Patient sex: M
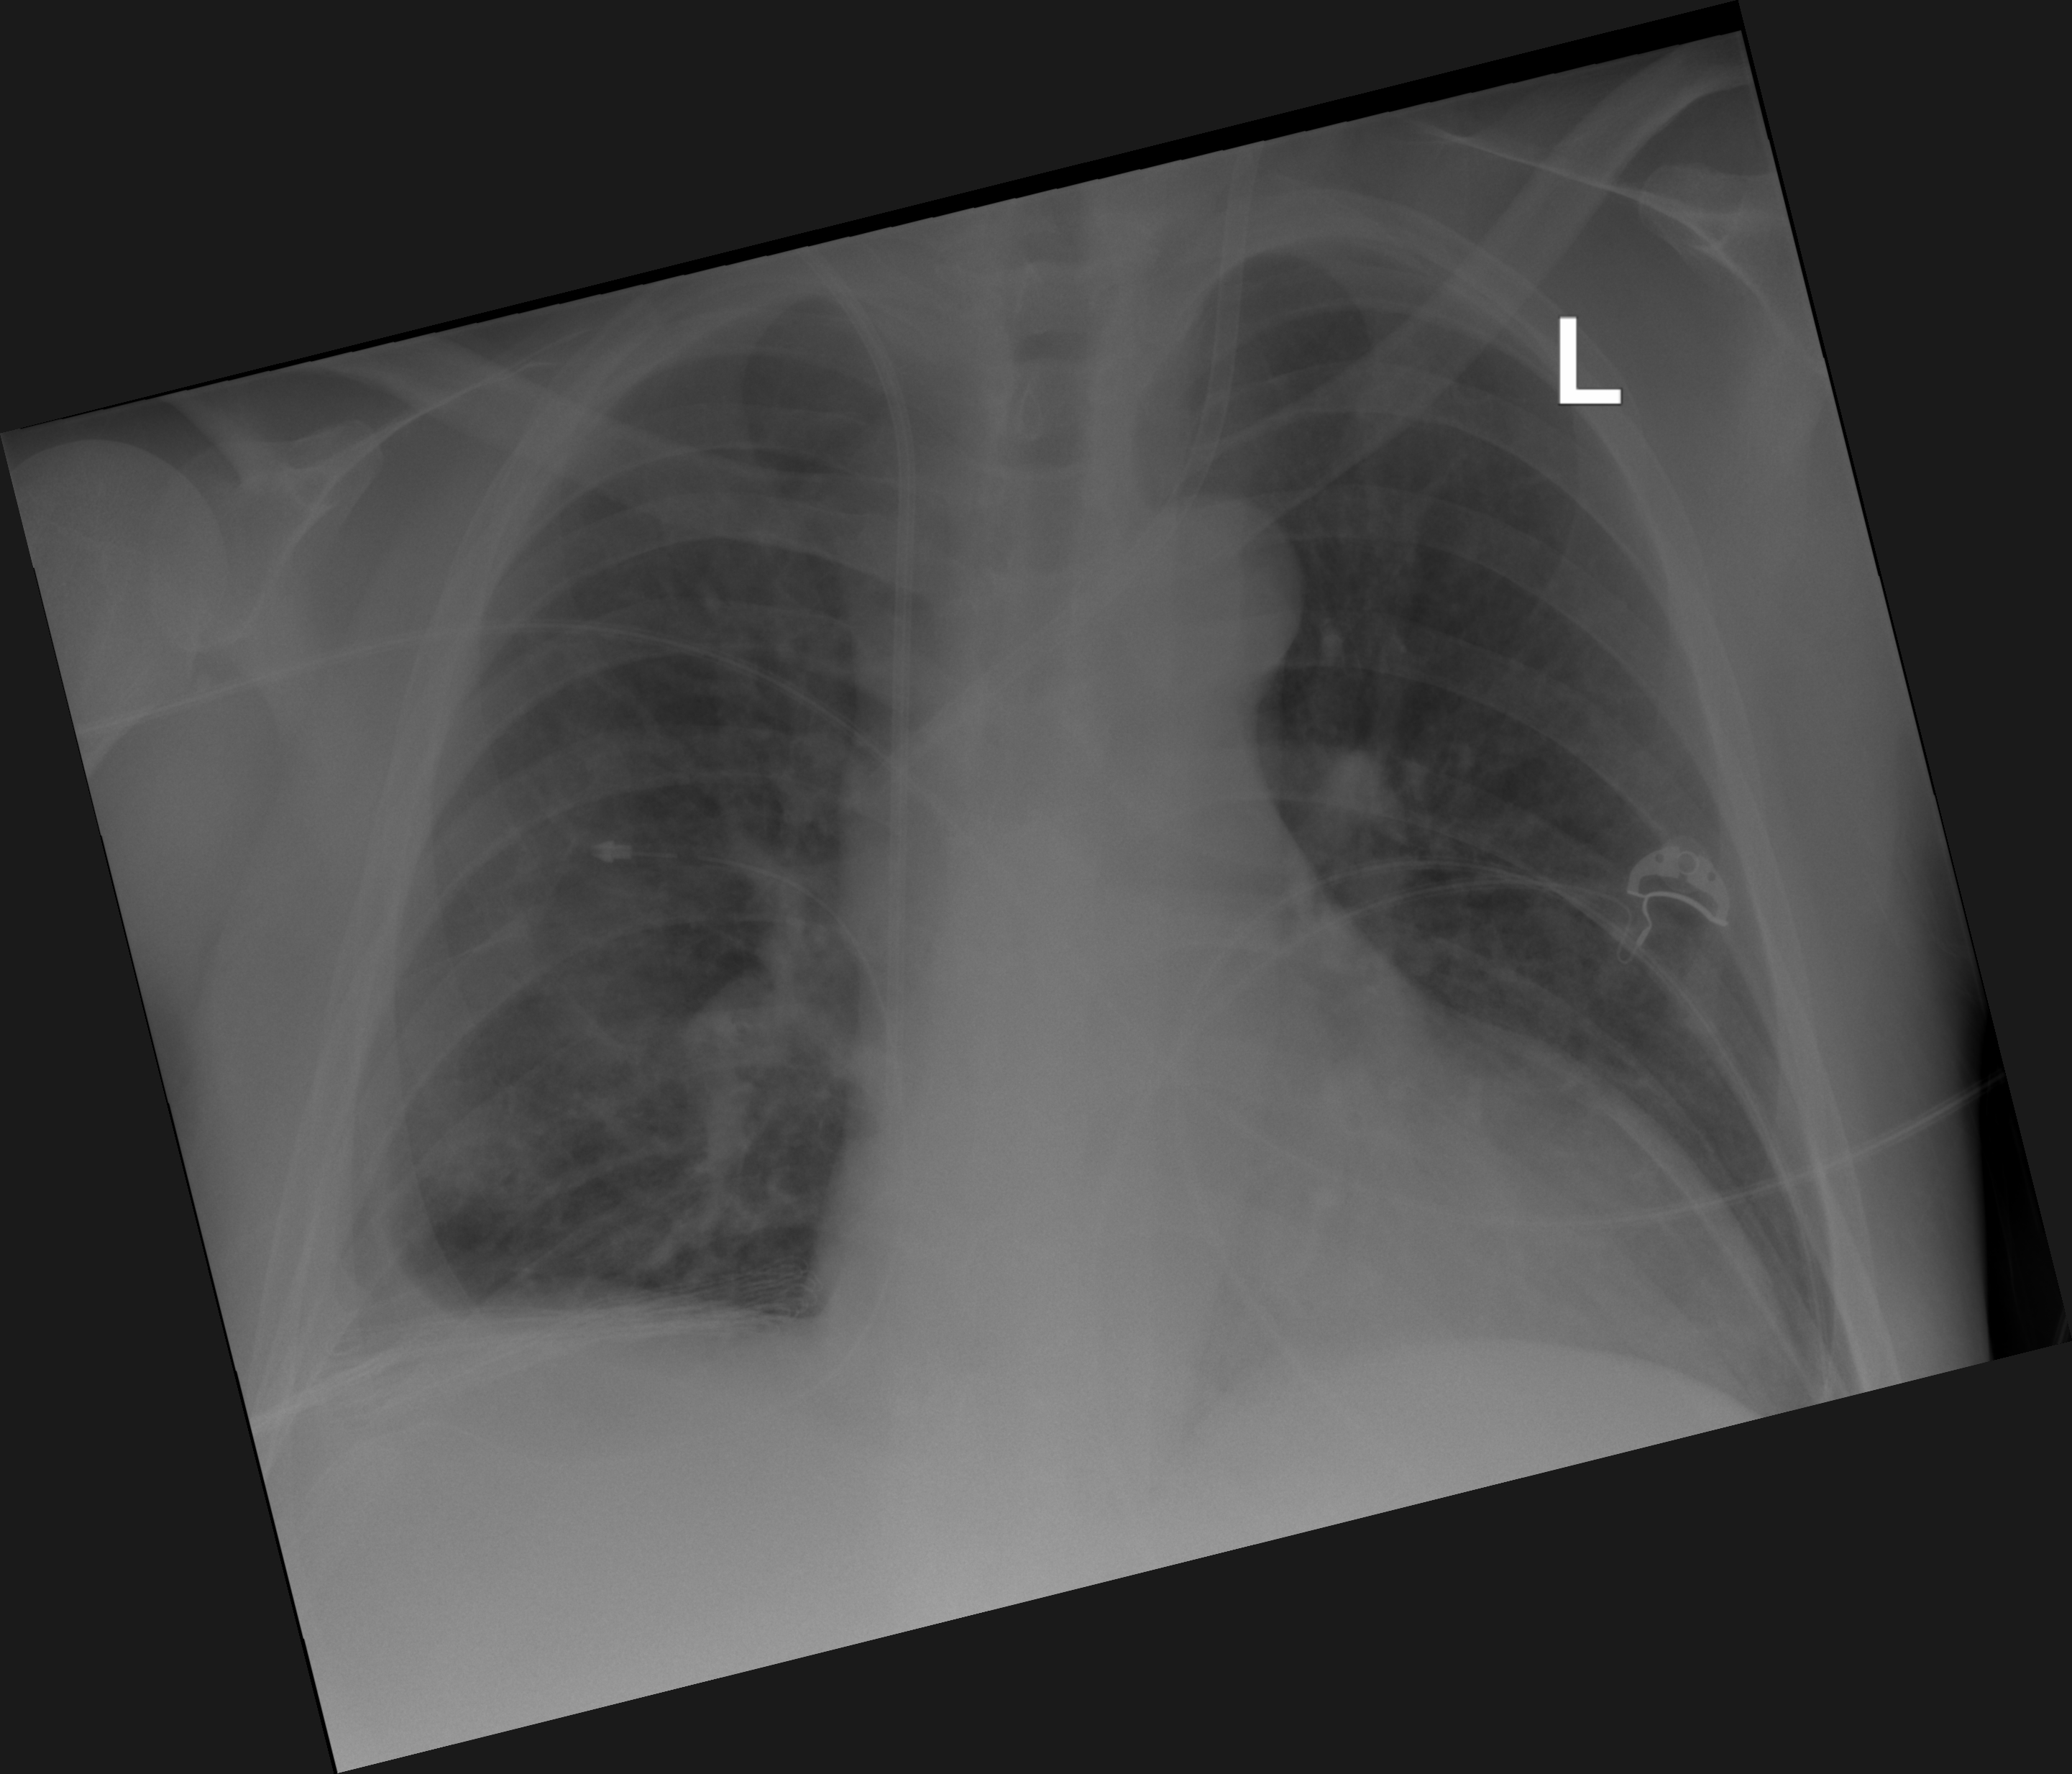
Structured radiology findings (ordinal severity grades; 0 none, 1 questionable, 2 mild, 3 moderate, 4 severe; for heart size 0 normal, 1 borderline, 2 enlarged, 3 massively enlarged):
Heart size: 2
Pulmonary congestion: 2
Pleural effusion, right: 2
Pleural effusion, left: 0
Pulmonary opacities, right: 2
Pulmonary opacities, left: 0
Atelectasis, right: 2
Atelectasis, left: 0